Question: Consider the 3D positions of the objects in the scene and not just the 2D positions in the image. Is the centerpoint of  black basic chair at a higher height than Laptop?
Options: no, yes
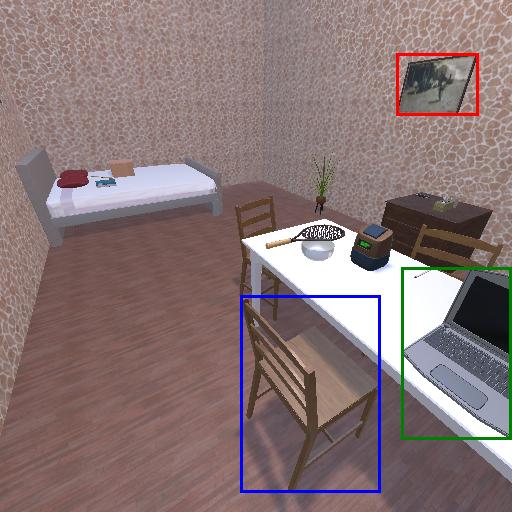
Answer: no